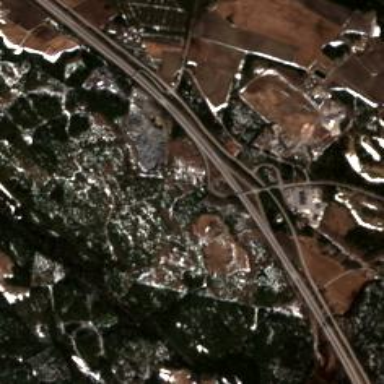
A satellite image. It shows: Motorway junction.